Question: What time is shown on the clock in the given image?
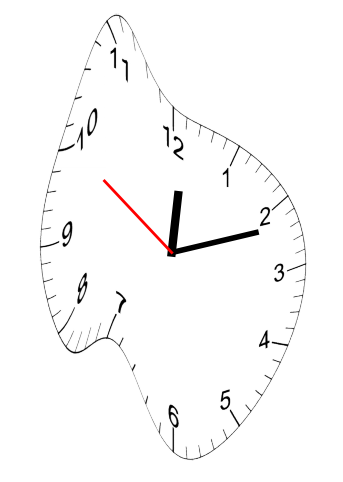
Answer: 12:11:50